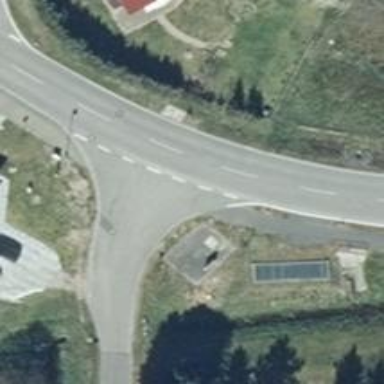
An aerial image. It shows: Road with "give way" sign.